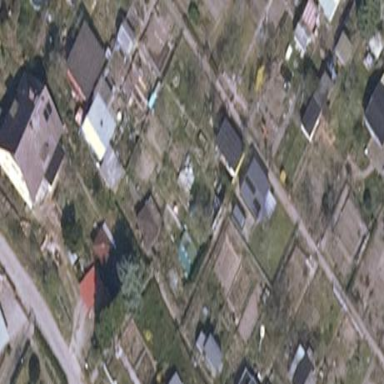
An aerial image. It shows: Plot in the allotments.